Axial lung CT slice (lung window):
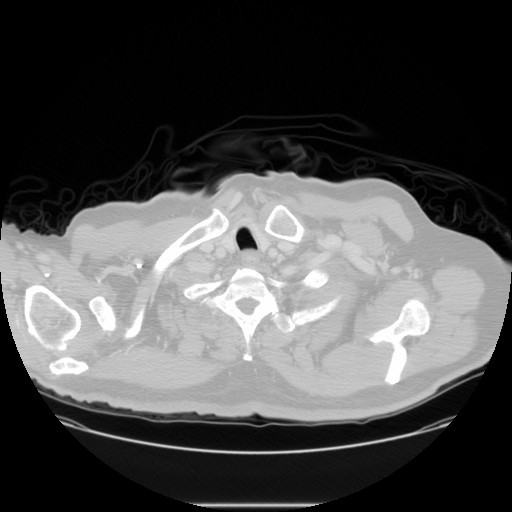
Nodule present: no